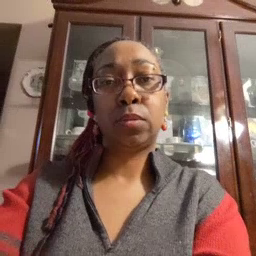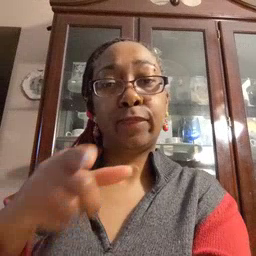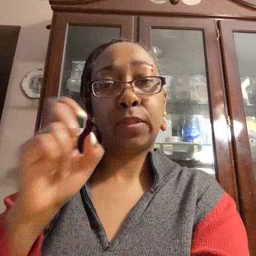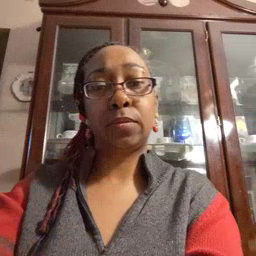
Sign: fast